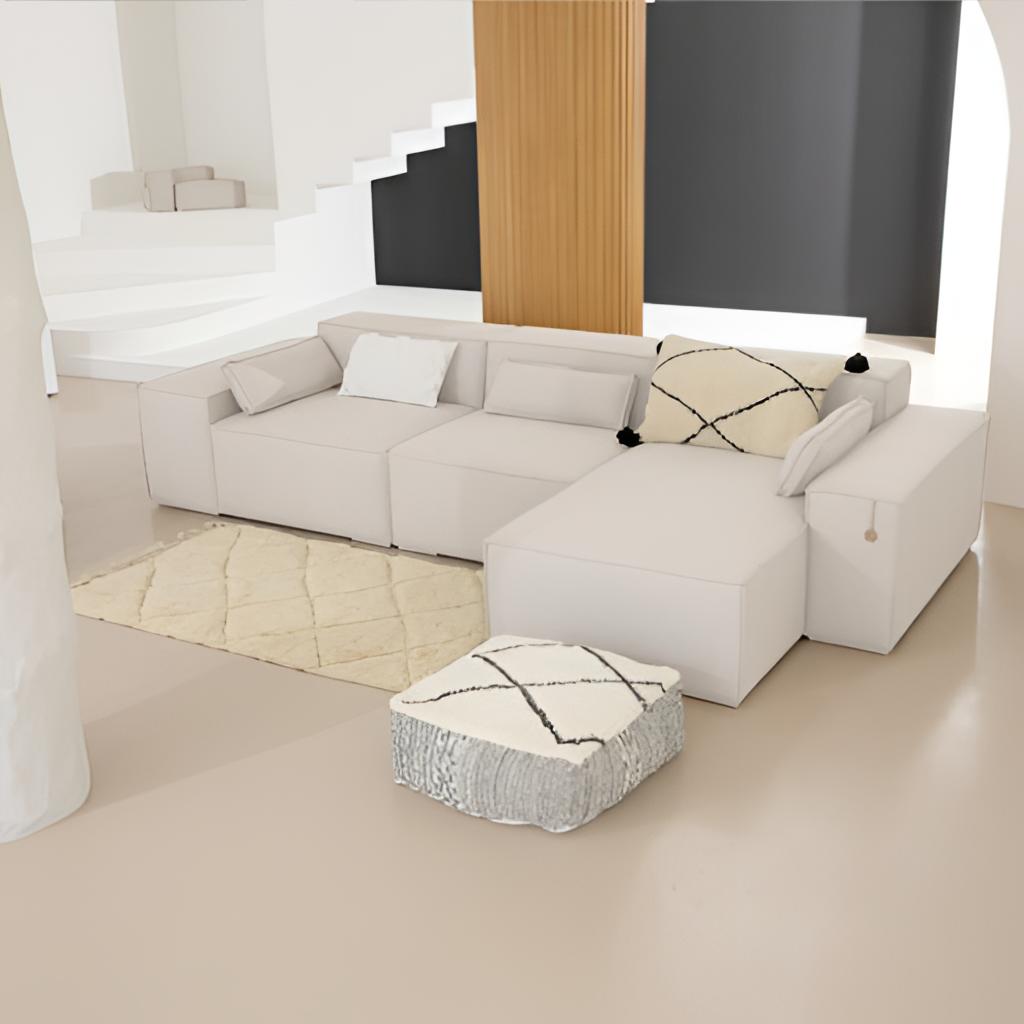
living room, beige fabric sectional sofa, modern, beige laminate flooring, with solid pattern, paint wallpaper, with vertical two tone pattern